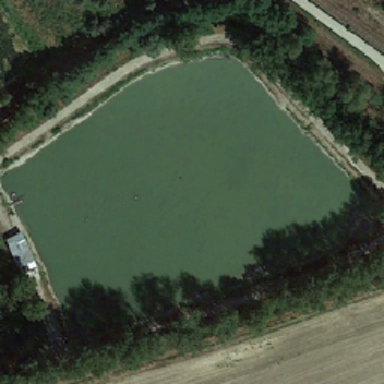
There is a lake in front of the grey roof .